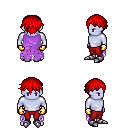
a pixel art fantasy rpg character, male body template, dark elf, purple skin, maroon tattered cape, red pants, red short bangs hairstyle, gold gloves, metal boots, four views (front, back, left, right), 2x2 character sprite sheet, small pixel art, hard edges, no anti-aliasing